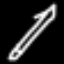
Label: pencil